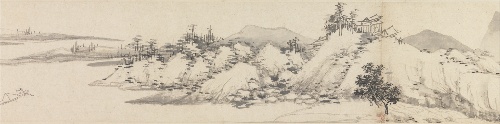
Title: 明 沈周 溪山秋色圖 卷|明  沈周  溪山秋色圖  卷明  楷書溪山秋色圖  引首|Autumn Colors among Streams and Mountains
Artist: Shen Zhou
Artist bio: Chinese, 1427–1509
Date: ca. 1490–1500
Object type: Handscroll
Classification: Paintings
Medium: Handscroll; ink on paper
Culture: China
Period: Ming dynasty (1368–1644)
Dimensions: Image: 8 1/8 in. x 21 ft. 1/4 in. (20.6 x 640.7 cm)
Overall with mounting: 10 1/4 in. x 36 ft. 4 1/4 in. (26 x 1108.1 cm)
Department: Asian Art
Credit line: Gift of Douglas Dillon, 1979
Accession year: 1979
Repository: Metropolitan Museum of Art, New York, NY
Tags: Mountains|Landscapes